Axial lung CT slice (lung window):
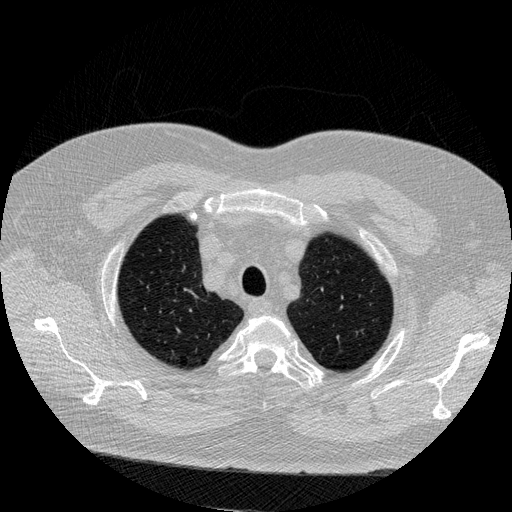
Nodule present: no